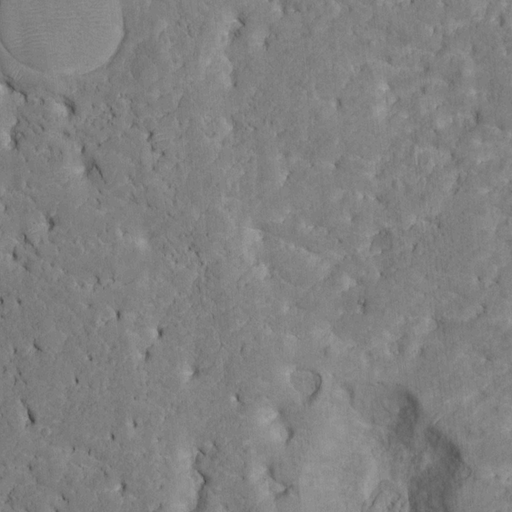
Classes present: Background